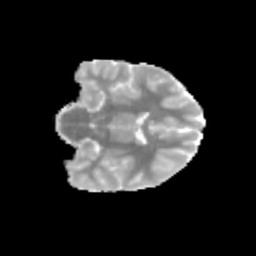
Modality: MD
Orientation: coronal
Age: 11
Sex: female
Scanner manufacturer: siemens
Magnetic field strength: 3 T
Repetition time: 3.8 s
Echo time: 0.07 s